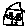
Label: house